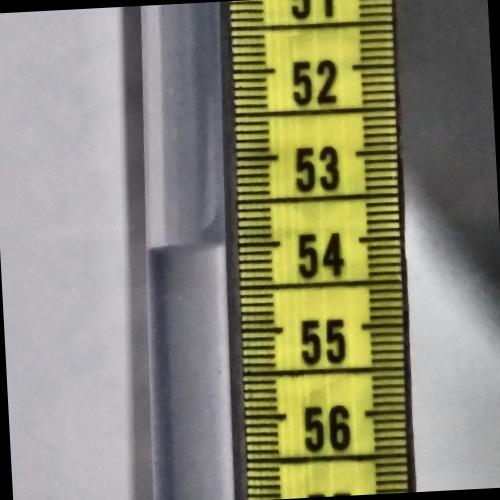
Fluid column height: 54.0 cm